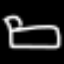
Label: bed